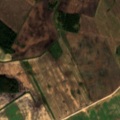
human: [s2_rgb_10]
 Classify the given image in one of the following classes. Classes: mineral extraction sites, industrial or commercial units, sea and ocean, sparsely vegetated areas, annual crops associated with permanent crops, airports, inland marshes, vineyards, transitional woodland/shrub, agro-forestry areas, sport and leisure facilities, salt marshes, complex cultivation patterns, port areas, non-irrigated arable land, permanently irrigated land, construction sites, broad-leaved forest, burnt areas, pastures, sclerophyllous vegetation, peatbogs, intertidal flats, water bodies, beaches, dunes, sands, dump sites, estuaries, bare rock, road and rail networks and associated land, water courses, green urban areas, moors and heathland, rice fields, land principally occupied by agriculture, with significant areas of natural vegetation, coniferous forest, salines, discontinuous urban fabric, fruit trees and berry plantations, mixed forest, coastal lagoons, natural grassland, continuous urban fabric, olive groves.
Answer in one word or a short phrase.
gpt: non-irrigated arable land